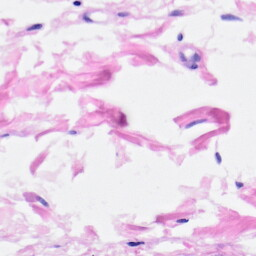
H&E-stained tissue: Heart